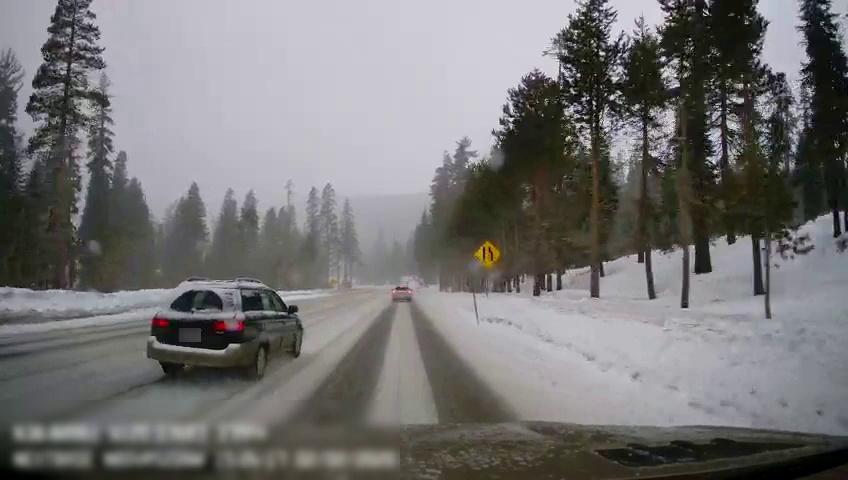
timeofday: Day
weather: Snowy
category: Drivable Space
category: Vehicles | SUV
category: Vehicles | SUV
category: Traffic | Signs